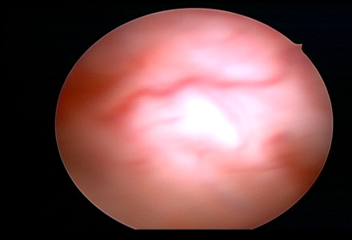
Modality: WLC
Class: Normal mucosa
Bladder cancer association: No